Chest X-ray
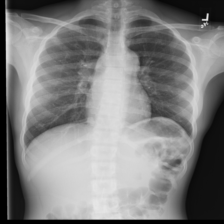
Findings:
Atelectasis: negative
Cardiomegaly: negative
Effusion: negative
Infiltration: negative
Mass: positive
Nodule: negative
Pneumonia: negative
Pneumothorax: negative
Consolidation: negative
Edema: negative
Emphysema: negative
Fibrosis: negative
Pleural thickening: negative
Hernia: negative